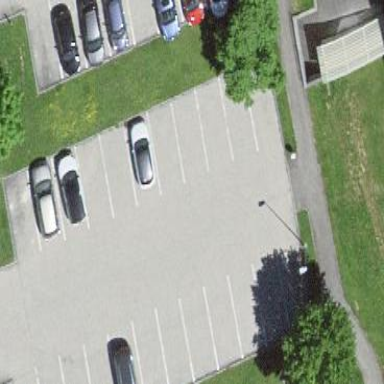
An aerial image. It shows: Parking area.